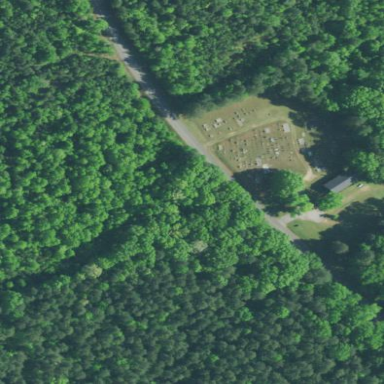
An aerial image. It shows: Cemetery.